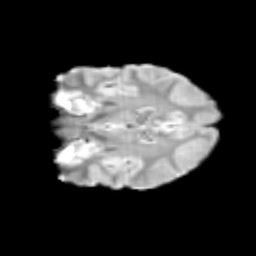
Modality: T2w
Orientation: coronal
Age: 12
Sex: male
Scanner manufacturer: siemens
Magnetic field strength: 3 T
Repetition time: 3.8 s
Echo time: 0.07 s